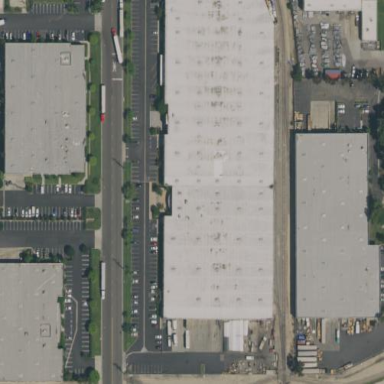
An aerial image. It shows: Warehouse.